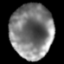
Tissue: lung
Cell type: Epithelial cells
Senescence score: 0.1844
Nuclear area (px): 2280
Mean DAPI intensity: 125.728